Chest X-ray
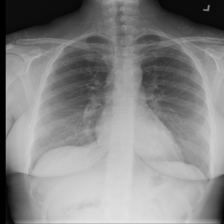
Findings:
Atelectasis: negative
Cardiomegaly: negative
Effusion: negative
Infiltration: negative
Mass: negative
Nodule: negative
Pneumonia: negative
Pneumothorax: negative
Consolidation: negative
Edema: negative
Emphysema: negative
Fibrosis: negative
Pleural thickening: negative
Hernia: negative